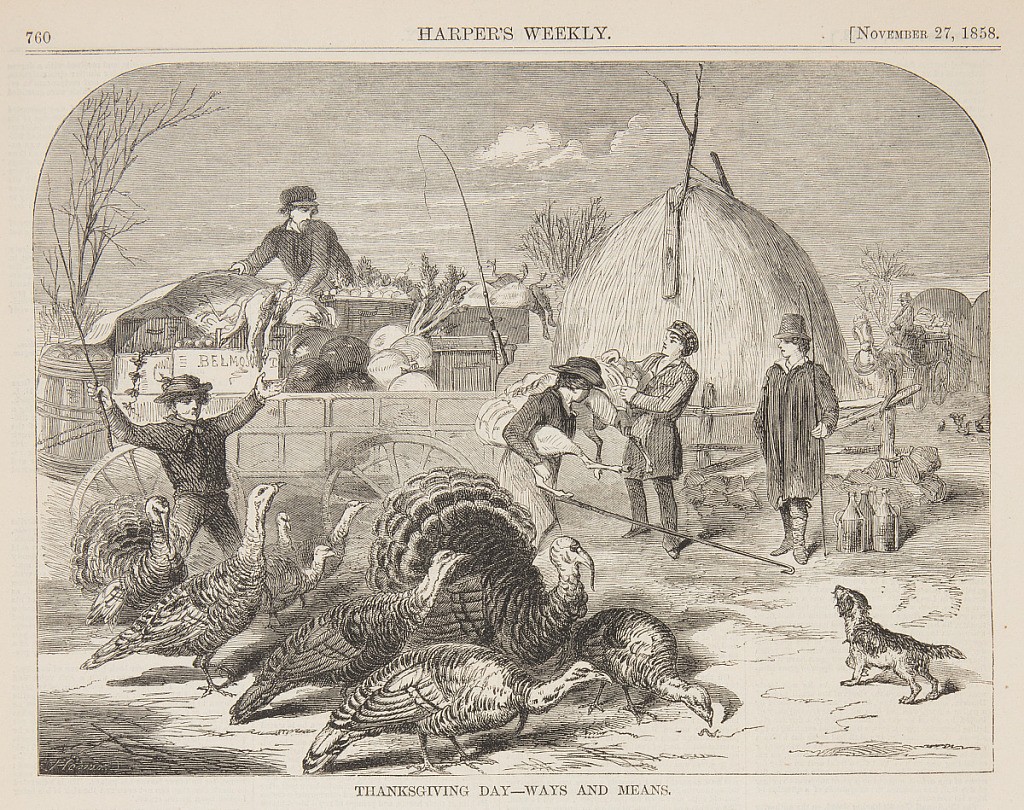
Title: Thanksgiving Day – Ways and Means
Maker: Winslow Homer, American, 1836–1910
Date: November 27, 1858
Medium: Wood engraving in black ink on paper
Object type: Print
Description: Rounding up the turkeys and bringing in the pumpkins. Upper half of the page.